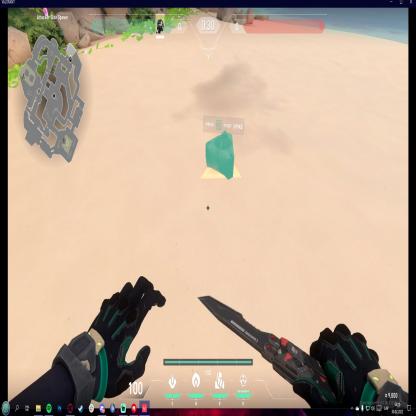
Label: dropped spike